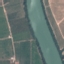
Label: River